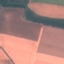
Land use / land cover class: AnnualCrop